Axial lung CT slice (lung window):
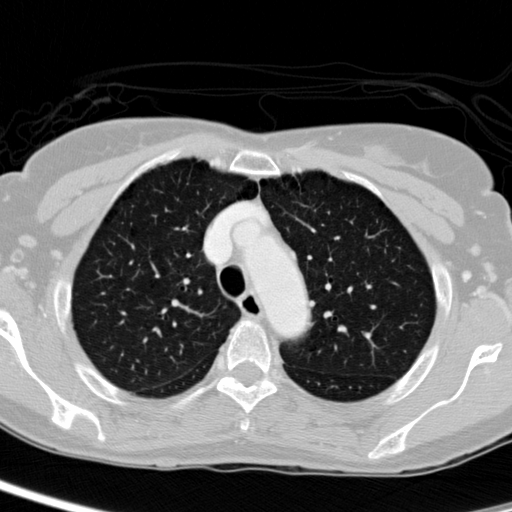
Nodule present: no